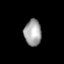
Tissue: lung
Cell type: T cells
Senescence score: 0.5496
Nuclear area (px): 434
Mean DAPI intensity: 165.187